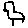
Label: bird